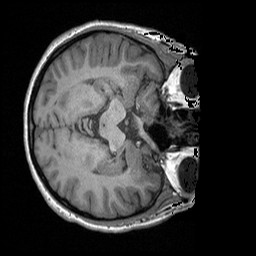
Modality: T1w
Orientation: axial
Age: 48
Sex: female
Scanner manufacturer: siemens
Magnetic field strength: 3 T
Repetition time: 1.64 s
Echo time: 0.00234 s